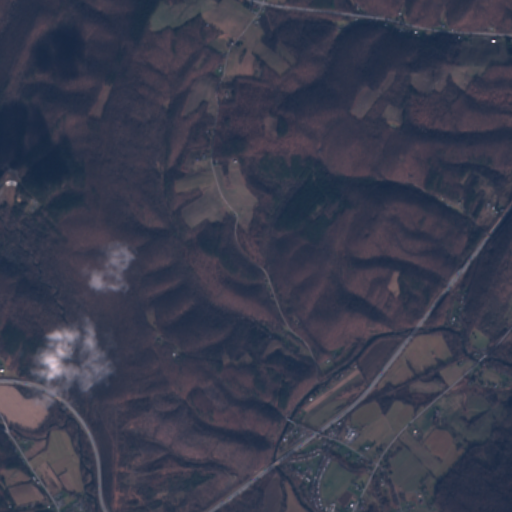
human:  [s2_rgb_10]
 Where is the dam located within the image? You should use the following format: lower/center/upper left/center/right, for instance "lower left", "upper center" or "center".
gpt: The dam is located in the center left of the image.
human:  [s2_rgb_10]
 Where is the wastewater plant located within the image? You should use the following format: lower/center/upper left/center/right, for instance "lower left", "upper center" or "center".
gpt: The wastewater plant is located in the center left of the image.
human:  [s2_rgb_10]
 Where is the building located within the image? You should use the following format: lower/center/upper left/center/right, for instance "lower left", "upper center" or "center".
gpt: The building is located in the lower center of the image.
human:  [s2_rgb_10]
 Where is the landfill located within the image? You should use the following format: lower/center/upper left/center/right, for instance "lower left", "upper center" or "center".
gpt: There is no landfill in the image.